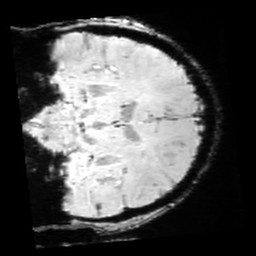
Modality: SWI
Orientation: coronal
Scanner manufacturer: siemens
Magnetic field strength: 3 T
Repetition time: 0.03 s
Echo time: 0.02 s